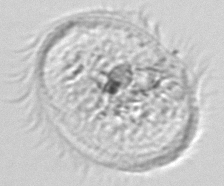
Label: Pleuronema